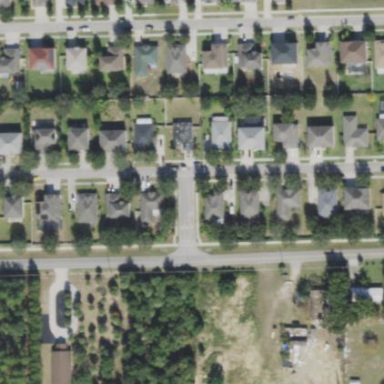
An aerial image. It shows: Residential road with sidewalks on both sides.